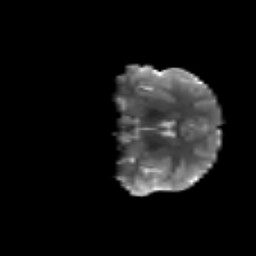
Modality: T2w
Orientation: coronal
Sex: female
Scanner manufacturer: siemens
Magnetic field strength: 3 T
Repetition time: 5 s
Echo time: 0.071 s